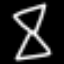
Label: hourglass